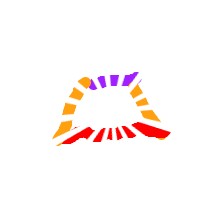
Shape: trapezoid